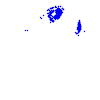
Particle: pion